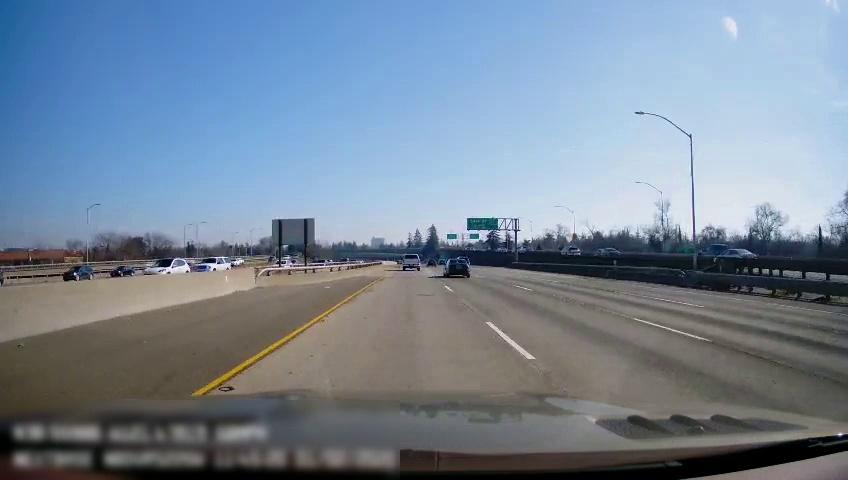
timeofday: Day
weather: Sunny
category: Drivable Space
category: Vehicles | SUV
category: Vehicles | Car
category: Vehicles | Car
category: Vehicles | Car
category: Vehicles | Car
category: Vehicles | Car
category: Drivable Space
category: Vehicles | Truck
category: Vehicles | Truck
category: Vehicles | Car
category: Vehicles | SUV
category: Vehicles | Car
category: Vehicles | Car
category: Vehicles | Car
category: Lanes | Current Lane
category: Lanes | Current Lane
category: Lanes | Alternate Lane
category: Lanes | Alternate Lane
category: Lanes | Alternate Lane
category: Traffic | Signs
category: Traffic | Signs
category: Traffic | Signs
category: Traffic | Signs